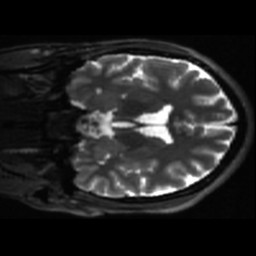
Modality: T2w
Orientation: coronal
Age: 22
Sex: male
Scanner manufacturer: ge
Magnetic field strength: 3 T
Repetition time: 8.947 s
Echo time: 0.09798 s